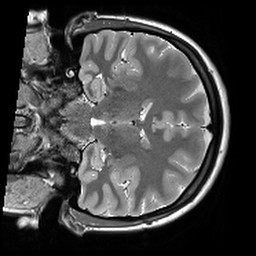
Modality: T2starw
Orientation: coronal
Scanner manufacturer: siemens
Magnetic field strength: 3 T
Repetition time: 8.1 s
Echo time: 0.05 s